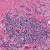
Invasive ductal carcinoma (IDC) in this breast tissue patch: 0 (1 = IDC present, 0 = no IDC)